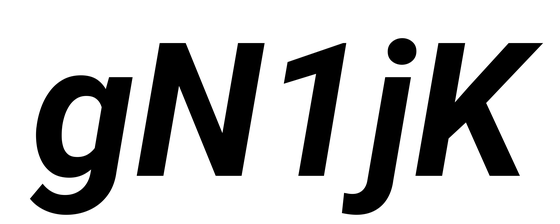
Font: Roboto-Italic_Bold_Italic